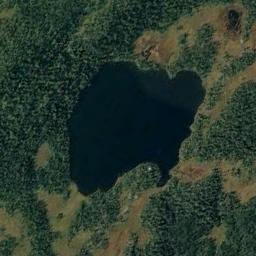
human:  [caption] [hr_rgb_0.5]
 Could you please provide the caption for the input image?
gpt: There are many trees around the lake .

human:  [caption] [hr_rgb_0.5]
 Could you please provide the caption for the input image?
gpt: The lake lies in the dense forest and the water is dark blue .

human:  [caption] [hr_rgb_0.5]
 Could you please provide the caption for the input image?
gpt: An irregularly shaped deep blue lake surrounded by forest .

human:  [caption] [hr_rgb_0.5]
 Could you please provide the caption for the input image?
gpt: The lake is dark green .

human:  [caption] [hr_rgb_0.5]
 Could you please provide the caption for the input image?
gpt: There are green forests and some bare land around the lake .